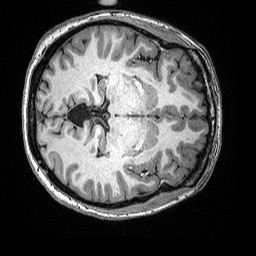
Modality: T1w
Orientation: axial